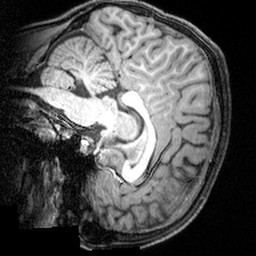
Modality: T1w
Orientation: sagittal
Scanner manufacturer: siemens
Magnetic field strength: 3 T
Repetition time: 1.9 s
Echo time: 0.00397 s